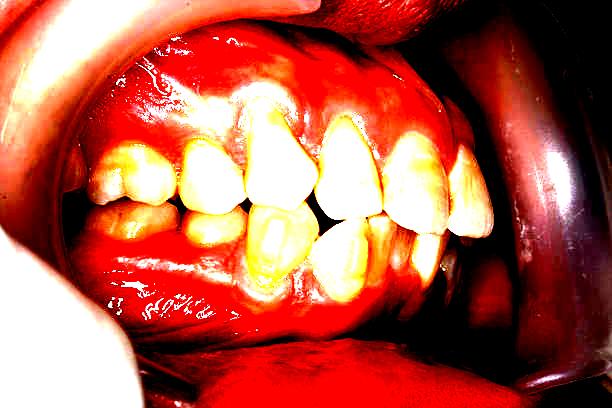
Condition: Gingivitis